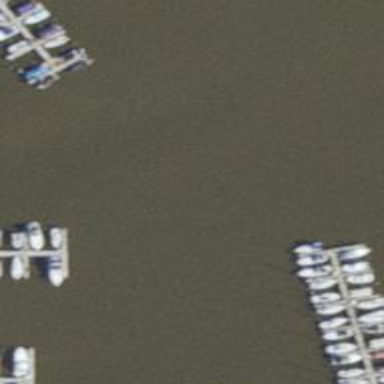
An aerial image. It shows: Dock by the waterway.